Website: slack
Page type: billing-address
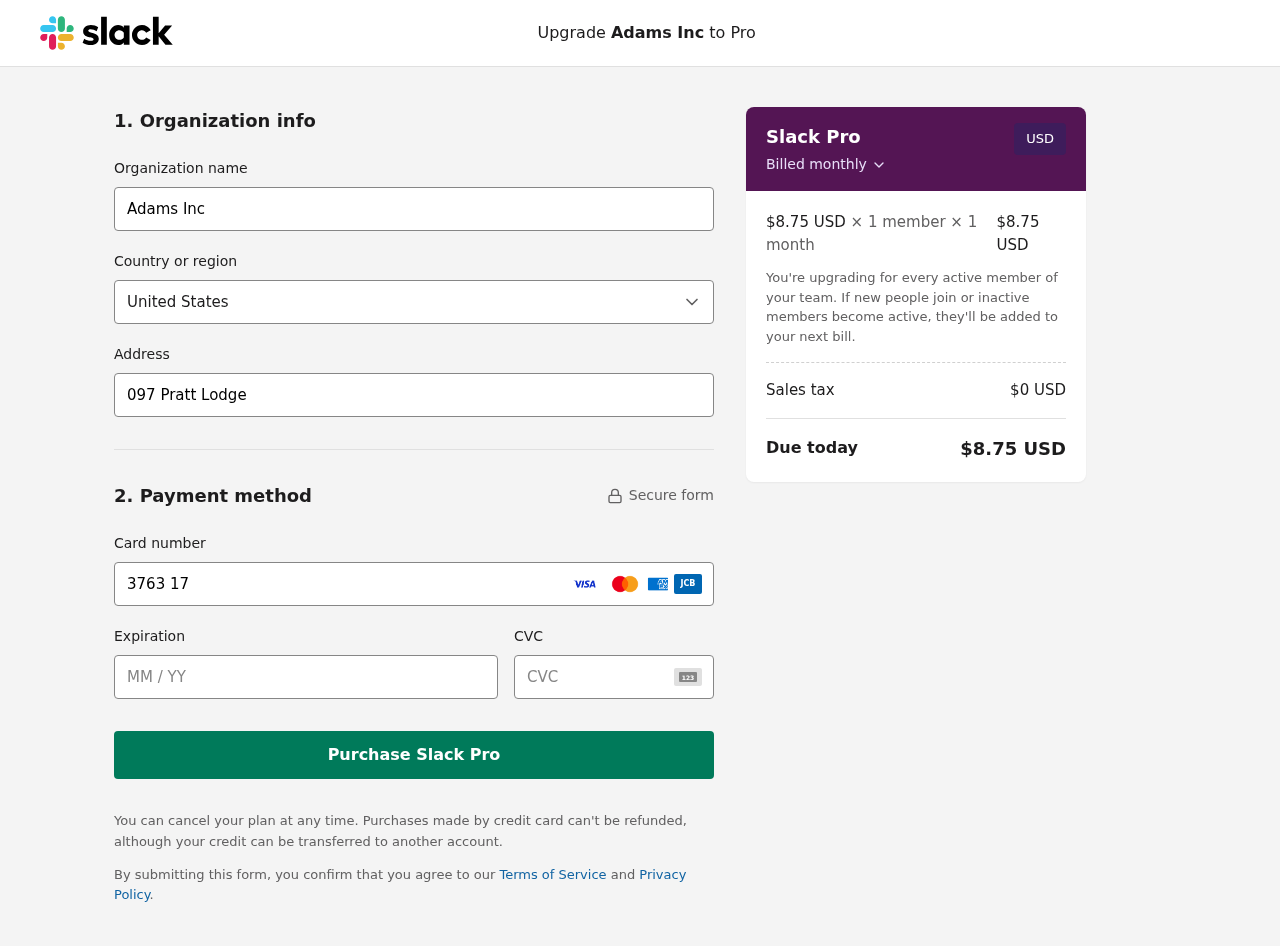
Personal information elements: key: PII_CARD_CVV
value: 3540
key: PII_CARD_EXPIRY
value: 12/29
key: PII_CARD_NUMBER
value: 3763 1737 0457 883
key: PII_COMPANY
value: Adams Inc
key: PII_COUNTRY
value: United States
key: PII_STREET
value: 097 Pratt Lodge
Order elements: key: ORDER_PRICE_PER_MEMBER
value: $8.75 USD
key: ORDER_MEMBER_COUNT
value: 1
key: ORDER_MONTH_COUNT
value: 1
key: ORDER_SUBTOTAL
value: $8.75 USD
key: ORDER_TAX
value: $0
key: ORDER_TOTAL
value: $8.75 USD